Question: I want to know if it is possible to create another column in a table that has data that I wish to populate in this new column? The new column is Flag2. Here is the table:

what I want to do is, where item id is 30, I want the ITEM ID to only display 30 once and, populate the QC Unsupportted in Flag2? How do I do this?
I can only think of doing an inner join but this is not working.
This is what I have done in trying to do so:
'''
SELECT
A.ITEMID, A.FLAG1, A.FLAG2
FROM
#FLAGS as A
INNER JOIN
#FLAGS as B ON A.ITEMID = B.ITEMID
GROUP BY
a.ITEMID, a.FLAG1, A.FLAG2
ORDER BY
ITEMID
'''
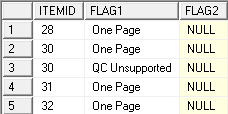
Answer: Assuming I understand what you are after, if the current FLAG1 values are distinct and you only have at most two instances of the same ID, I think this should do what you want:
'''
SELECT
lft.ITEMID
, lft.FLAG1
, rght.FLAG1 FLAG2
FROM (
SELECT
t.ITEMID
, t.FLAG1
FROM (
SELECT
l.ITEMID
, l.FLAG1
, COUNT(l.ITEMID) i
FROM #FLAGS l
INNER JOIN #FLAGS r ON l.ITEMID = r.ITEMID
WHERE r.FLAG1 <= l.FLAG1
GROUP BY
l.ITEMID
, l.FLAG1) t
WHERE t.i=1) lft
LEFT OUTER JOIN (
SELECT
t.ITEMID
, t.FLAG1
FROM (
SELECT
l.ITEMID
, l.FLAG1
, COUNT(l.ITEMID) i
FROM #FLAGS l
INNER JOIN #FLAGS r ON l.ITEMID = r.ITEMID
WHERE r.FLAG1 <= l.FLAG1
GROUP BY
l.ITEMID
, l.FLAG1) t
WHERE t.i=2) rght ON lft.ITEMID = rght.ITEMID
-- Or better
SELECT
lft.ITEMID
, lft.FLAG1
, rght.FLAG1 FLAG2
FROM (
SELECT
t.ITEMID
, t.FLAG1
FROM (
SELECT
l.ITEMID
, l.FLAG1
, ROW_NUMBER() OVER(PARTITION BY ITEMID ORDER BY FLAG1) as i
FROM test l) t
WHERE t.i=1) lft
LEFT OUTER JOIN (
SELECT
t.ITEMID
, t.FLAG1
FROM (
SELECT
l.ITEMID
, l.FLAG1
, ROW_NUMBER() OVER(PARTITION BY ITEMID ORDER BY FLAG1) as i
FROM test l) t
WHERE t.i=2) rght ON lft.ITEMID = rght.ITEMID
'''
If you have additional flag values for the same ID, a new outer join can be added to a new inline table (rght2, rght3, etc.) where i=3, 4, etc. and you are selecting rght2 AS FLAG3, rght3 AS FLAG4, etc.
Also note that the current values for FLAG1 will be distributed through FLAG1 and FLAG2 in alphabetical order. If you wanted to distribute them in reverse order you could replace <= with >=. If you had more than two flags that you wanted distributed in a specific order, you would have to create a separate table with a ranking value and join to that which would be doable but even uglier!